Field crop: maize
Growth stage: 2
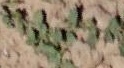
Species: convolvulus